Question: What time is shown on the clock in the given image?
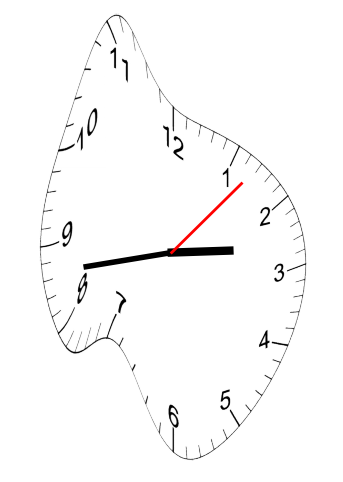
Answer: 02:43:07